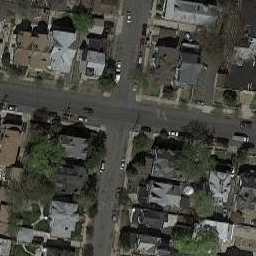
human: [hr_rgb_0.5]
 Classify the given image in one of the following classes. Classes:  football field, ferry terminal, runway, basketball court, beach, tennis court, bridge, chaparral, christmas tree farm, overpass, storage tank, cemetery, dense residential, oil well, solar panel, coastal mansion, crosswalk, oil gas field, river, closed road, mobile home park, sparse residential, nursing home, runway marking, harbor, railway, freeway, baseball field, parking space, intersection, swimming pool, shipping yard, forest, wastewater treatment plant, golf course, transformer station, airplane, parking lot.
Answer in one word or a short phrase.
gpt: intersection